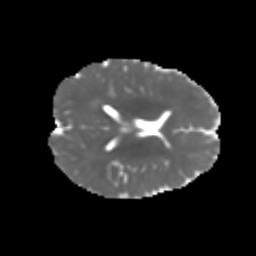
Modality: MD
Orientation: axial
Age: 7
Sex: male
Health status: healthy